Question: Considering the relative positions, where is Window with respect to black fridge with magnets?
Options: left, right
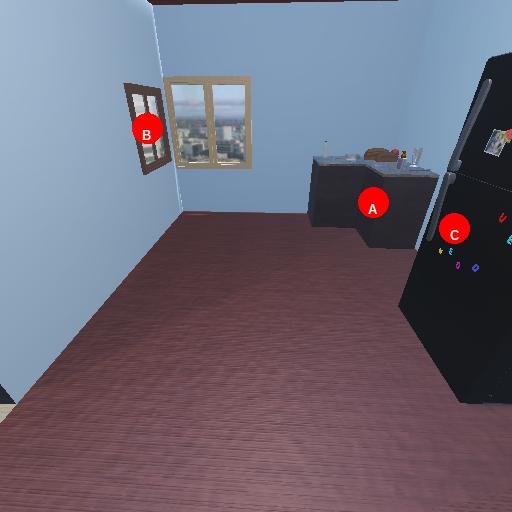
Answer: left